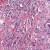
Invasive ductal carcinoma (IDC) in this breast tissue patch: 1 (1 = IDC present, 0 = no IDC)